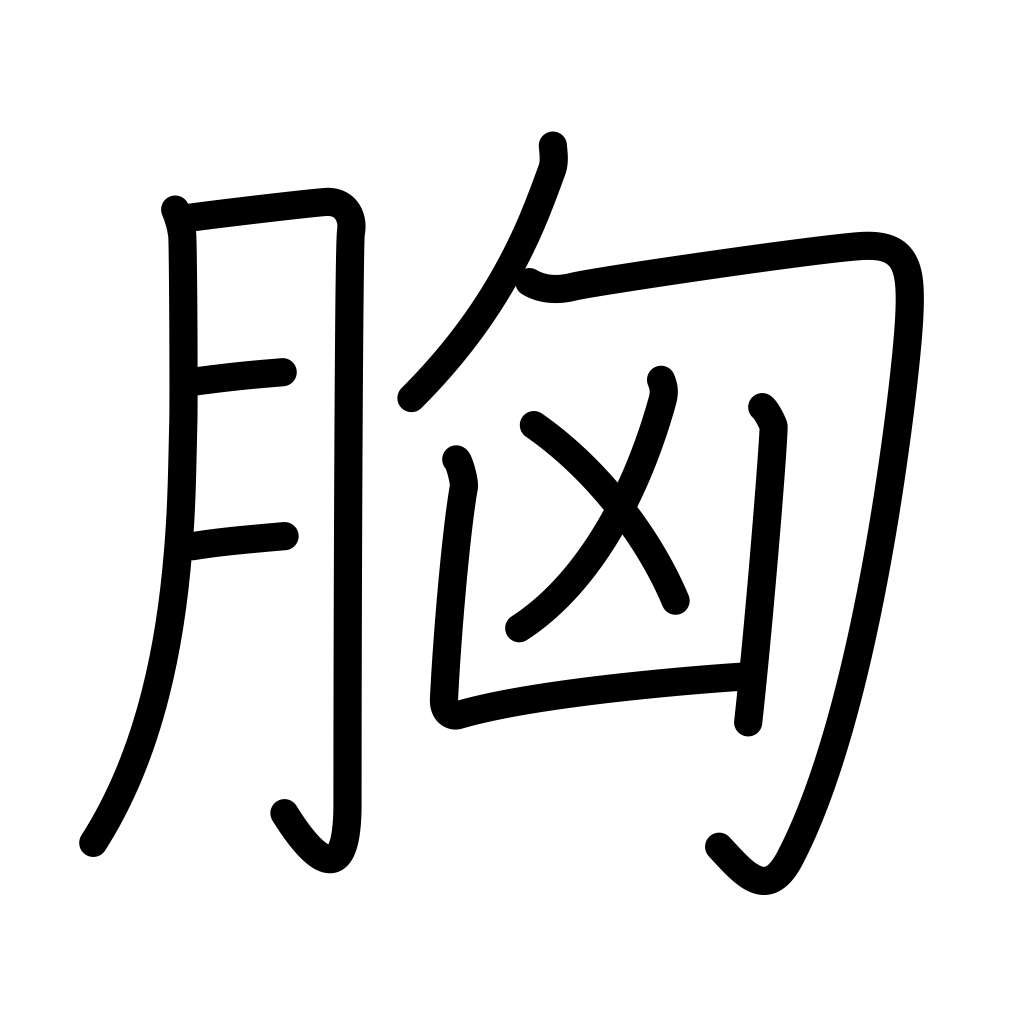
Meaning: bosom, breast, chest, heart, feelings